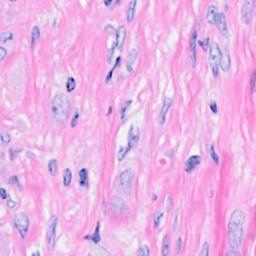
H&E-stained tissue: Breast